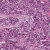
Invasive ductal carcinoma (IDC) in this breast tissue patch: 1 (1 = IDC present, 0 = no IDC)